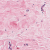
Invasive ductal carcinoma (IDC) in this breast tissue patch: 0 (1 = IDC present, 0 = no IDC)